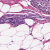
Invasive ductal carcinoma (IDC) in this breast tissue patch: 0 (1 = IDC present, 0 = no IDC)